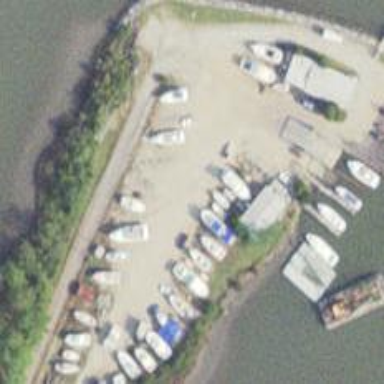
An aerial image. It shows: Marina on leisure land.